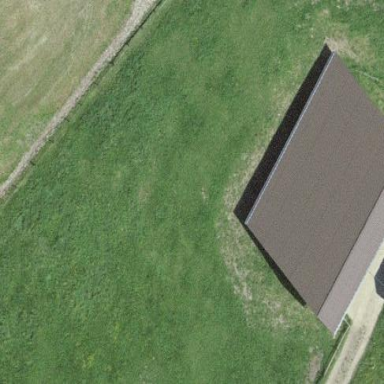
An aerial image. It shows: Farm auxiliary building.